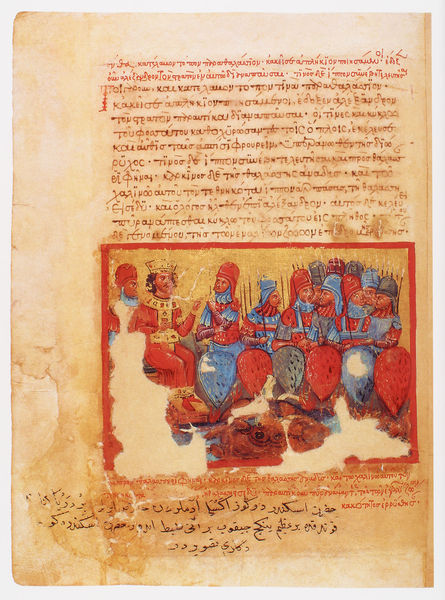
Titel: Der griechische Alexanderroman
Institution: Venedig, Hellenic Institute Codex Gr. 5
Schlagwörter: blau, menschen, sitzen, männer, schwarz, skizze, zeichnung, rot, rahmen, bild, gold, personen, krone, schrift, vergilbt, blue, crowd, crown, hands, hat, king, könig, lanze, men, military, red, robes, soldaten, soldier, soldiers, sword, thron, throne, white, black, figures, gray, group, meeting, painting, sitting, talking, brown, schild, buch, orient, orientalisch, seite, illustration, text, soldat, helm, ritter, rüstung, arabisch, silver, man, griechisch, krieger, orange, lanzen, fleckig, armor, feet, knight, speer, speere, paper, hats, miniatur, writing, letters, letter, ancient, arms, ink, rectangle, schilde, war, shield, beschädigt, book, buchmalerei, shoulders, alexander, asian, persian, arabic, islamic, script, tan, page, roman, border, lances, spears, illumination, words, image, manuscript, kind, spear, incomplete, knights, helmets, sheild, ruler, illuminated manuscript, weapons, koran, kingdom, vellum, word, mob, damaged, illuminated, shields, alexanderroman, staffs, inked, soldiers fsaffa, muslum, infadel, infidel, kingly, teastain, anuscript